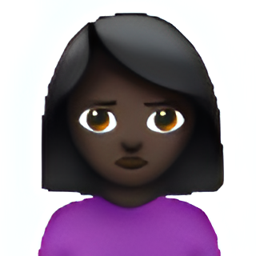
Name: person with pouting face
Emoji: 🙎🏿
Group: People & Body
Sub-group: person-gesture